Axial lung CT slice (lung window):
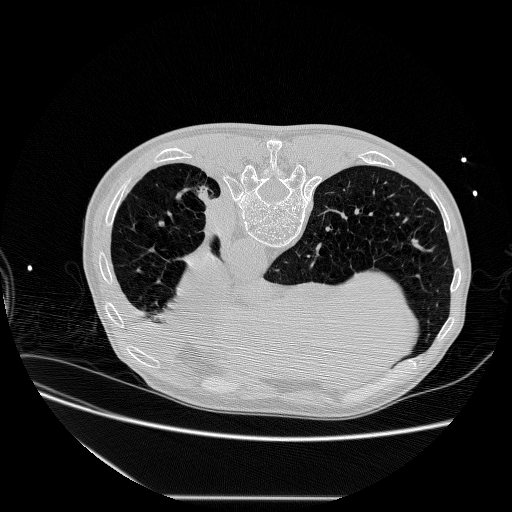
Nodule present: no